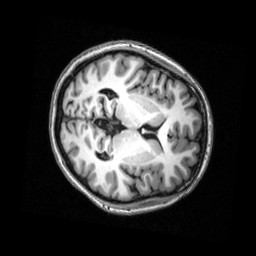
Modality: T1w
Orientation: axial
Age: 21
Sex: female
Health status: healthy
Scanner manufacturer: siemens
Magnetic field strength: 3 T
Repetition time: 2.53 s
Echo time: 0.00339 s